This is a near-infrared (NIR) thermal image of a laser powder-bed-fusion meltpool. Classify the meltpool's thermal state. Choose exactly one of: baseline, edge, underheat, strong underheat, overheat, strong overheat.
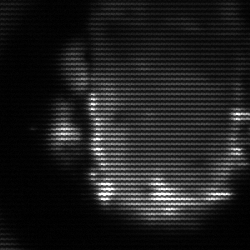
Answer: baseline